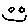
Label: smiley face